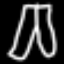
Label: pants